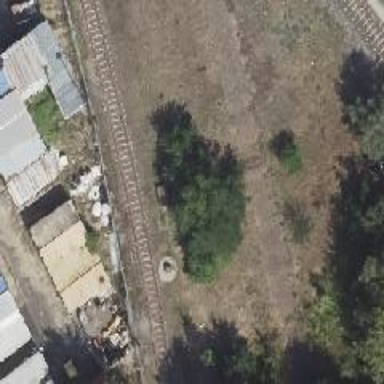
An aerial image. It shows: Railway yard in service.